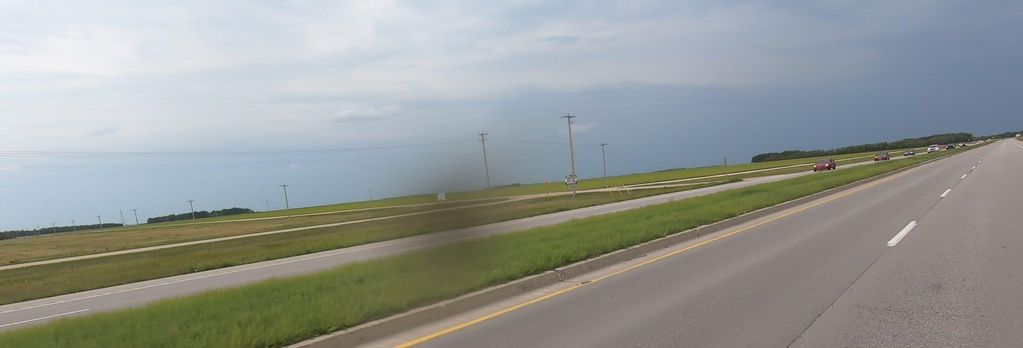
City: winnipeg